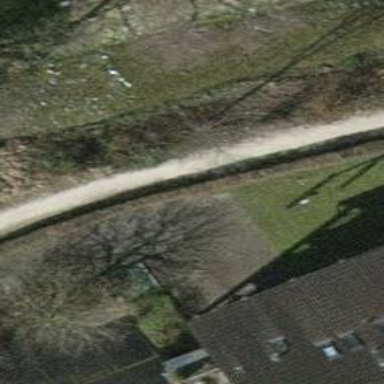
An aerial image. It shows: Unpaved footway.